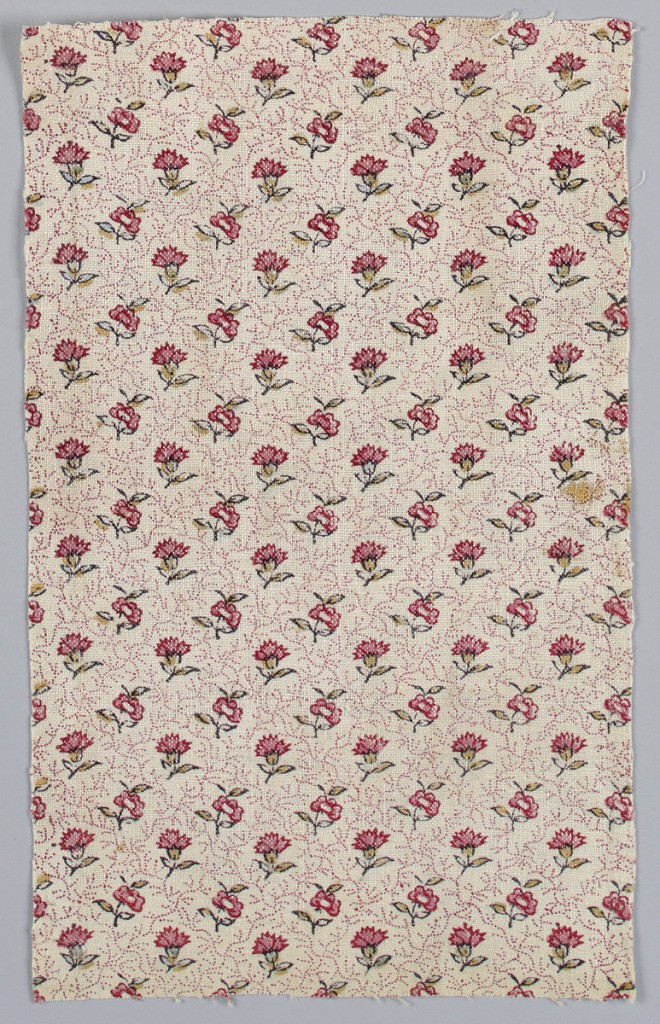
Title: Fragment
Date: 1750–1800
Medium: linen warp, cotton weft Technique: block printed (2 reds and black), yellow and blue applied by brush, plain weave foundation.
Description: Roses and carnations on picottage diamond grid.